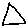
Label: triangle